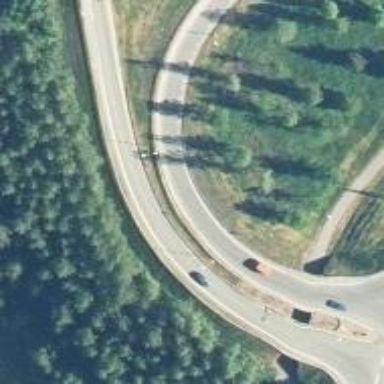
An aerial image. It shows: Asphalt motorway link.